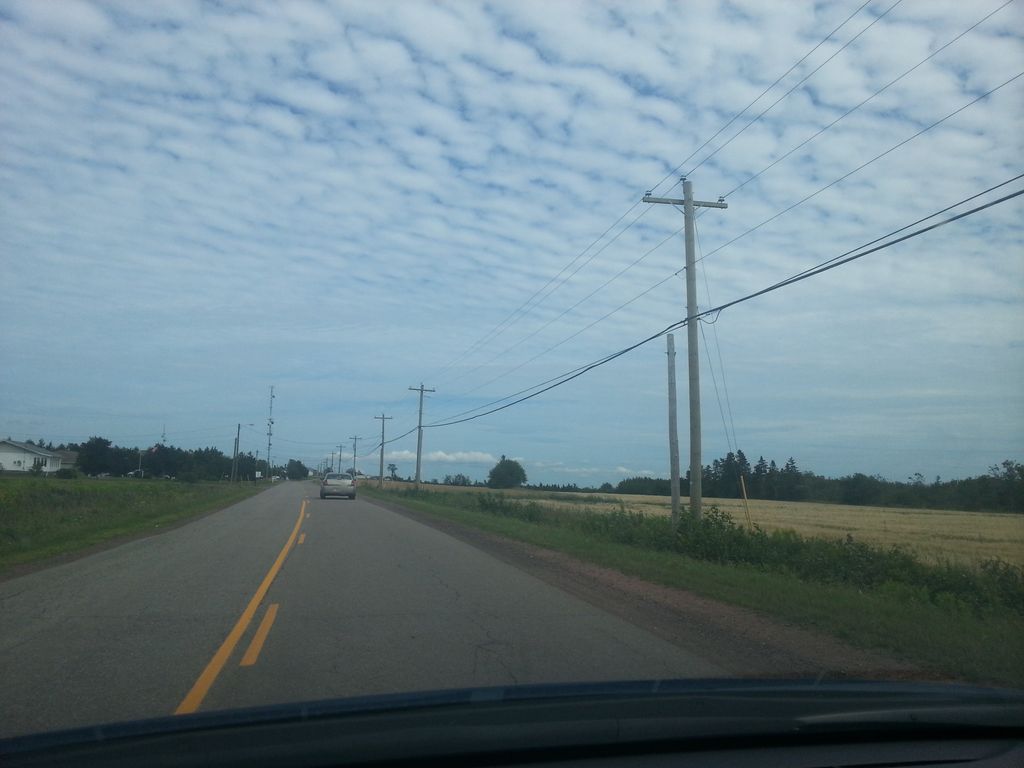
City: charlottetown